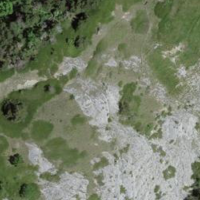
EUNIS habitat code: 24
Species observed at this site:
Upupa epops